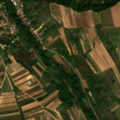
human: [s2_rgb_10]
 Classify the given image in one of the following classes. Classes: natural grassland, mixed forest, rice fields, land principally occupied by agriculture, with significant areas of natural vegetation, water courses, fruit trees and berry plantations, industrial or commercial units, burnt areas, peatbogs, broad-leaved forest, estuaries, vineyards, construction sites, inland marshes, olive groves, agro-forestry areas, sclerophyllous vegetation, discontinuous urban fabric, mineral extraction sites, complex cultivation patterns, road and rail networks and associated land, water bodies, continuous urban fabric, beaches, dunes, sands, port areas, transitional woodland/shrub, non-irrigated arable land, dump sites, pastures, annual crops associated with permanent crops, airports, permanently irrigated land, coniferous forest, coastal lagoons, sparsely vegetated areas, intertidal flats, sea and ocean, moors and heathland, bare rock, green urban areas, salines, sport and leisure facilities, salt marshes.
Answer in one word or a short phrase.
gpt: discontinuous urban fabric, non-irrigated arable land, complex cultivation patterns, land principally occupied by agriculture, with significant areas of natural vegetation